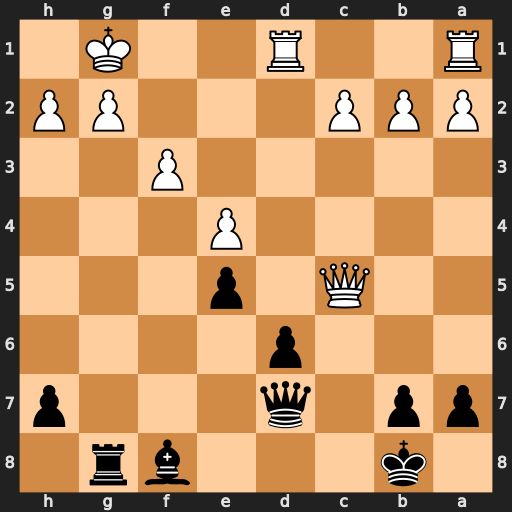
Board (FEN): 1k3br1/pp1q3p/3p4/2Q1p3/4P3/5P2/PPP3PP/R2R2K1
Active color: b
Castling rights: -
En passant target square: -
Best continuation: Rxg2+ Kxg2 Qg7+ Kf2 dxc5